Question: Here is a screenshot of my font (default Arial Black Font):

The bottom has fill while the top doesn't have any fill.
It gives the correct stroke to most letters but some letters have a clipped off part at the top left such as: E, F, H, I, etc... It basically cuts out a tiny square from some of the letters in their top left.
Any idea as to why it does this?
CSS is as follows,
Stroke: "black"
stroke-linecap: "butt"
stroke opacity: "1"
stroke-width: "2.5"
stroke-linejoin= "round"
paint-order= "stroke"
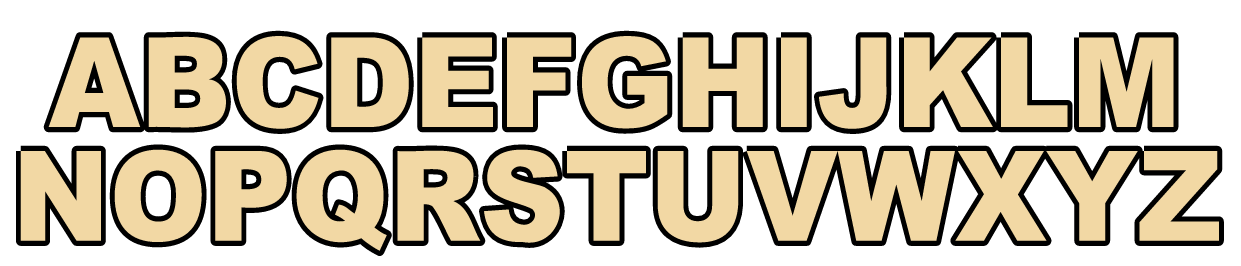
Answer: Just add 'stroke-linecap="round"'
'''
<svg x="0px" y="0px" width="162px" height="121.634px" viewBox="0 0 162 121.634">
<line fill="none" stroke="#000000" stroke-width="7" stroke-linecap="round" stroke-miterlimit="10" x1="3.654" y1="118.134" x2="90.646" y2="3.5"/>
<line fill="none" stroke="#000000" stroke-width="7" stroke-linecap="round" stroke-miterlimit="10" x1="90.646" y1="3.5" x2="158.5" y2="118.134"/>
<line fill="none" stroke="#000000" stroke-width="7" stroke-linecap="round" stroke-miterlimit="10" x1="158.5" y1="118.016" x2="3.5" y2="118.016"/>
</svg>
'''